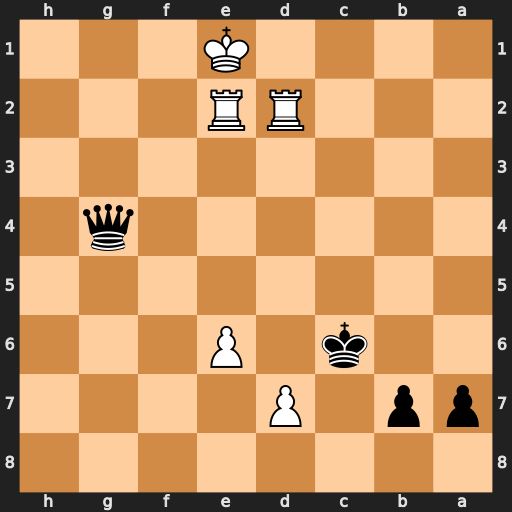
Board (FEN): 8/pp1P4/2k1P3/8/6q1/8/3RR3/4K3
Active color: b
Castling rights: -
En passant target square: -
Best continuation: Qg1#